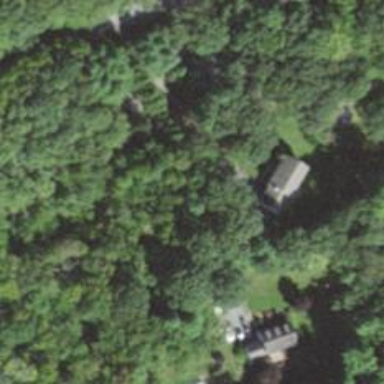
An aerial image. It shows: Residential driveway designated as service road.